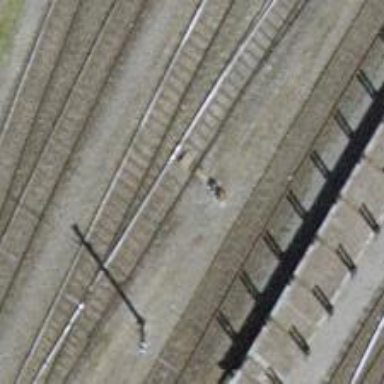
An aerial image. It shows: Railway switch.